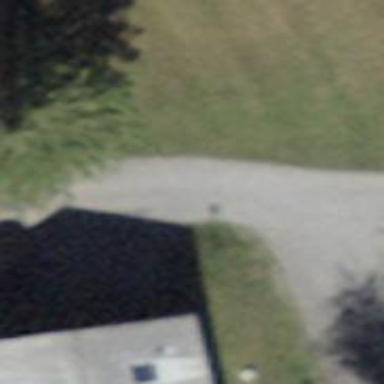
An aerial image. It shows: Residential road.